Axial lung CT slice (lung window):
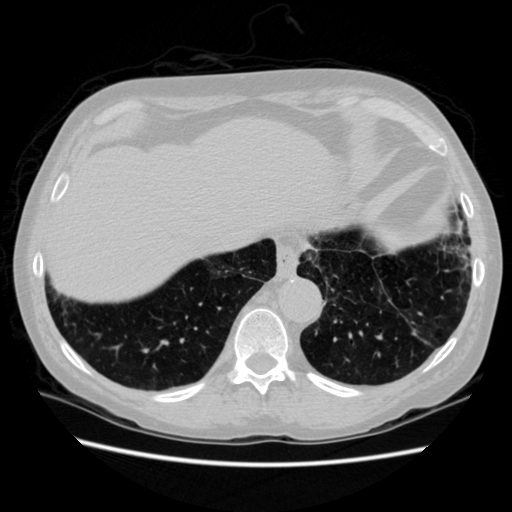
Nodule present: no